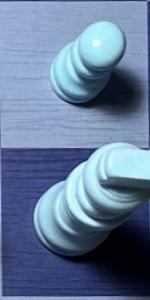
Label: King_White